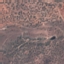
Land use / land cover class: PermanentCrop